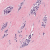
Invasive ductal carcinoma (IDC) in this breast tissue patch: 1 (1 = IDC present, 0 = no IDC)